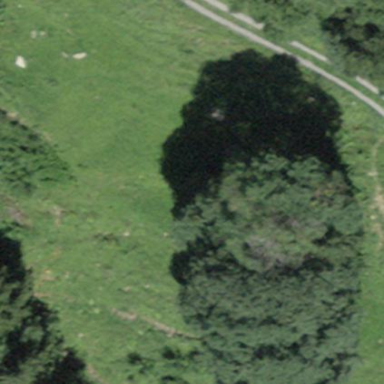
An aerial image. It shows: Forest area.